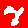
Digit: 7